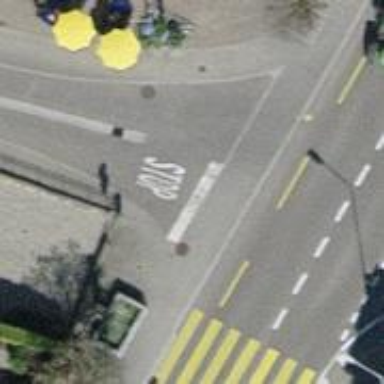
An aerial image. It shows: Asphalt sidewalk along the footway.